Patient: sex F, age 52
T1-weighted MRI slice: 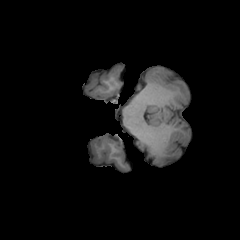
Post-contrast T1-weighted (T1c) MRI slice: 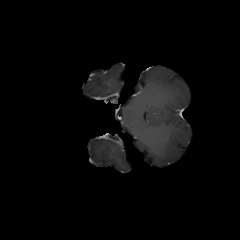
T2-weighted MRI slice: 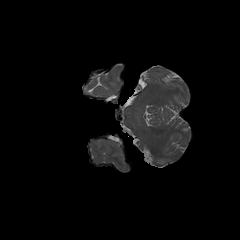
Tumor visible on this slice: no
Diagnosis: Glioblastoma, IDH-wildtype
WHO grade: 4